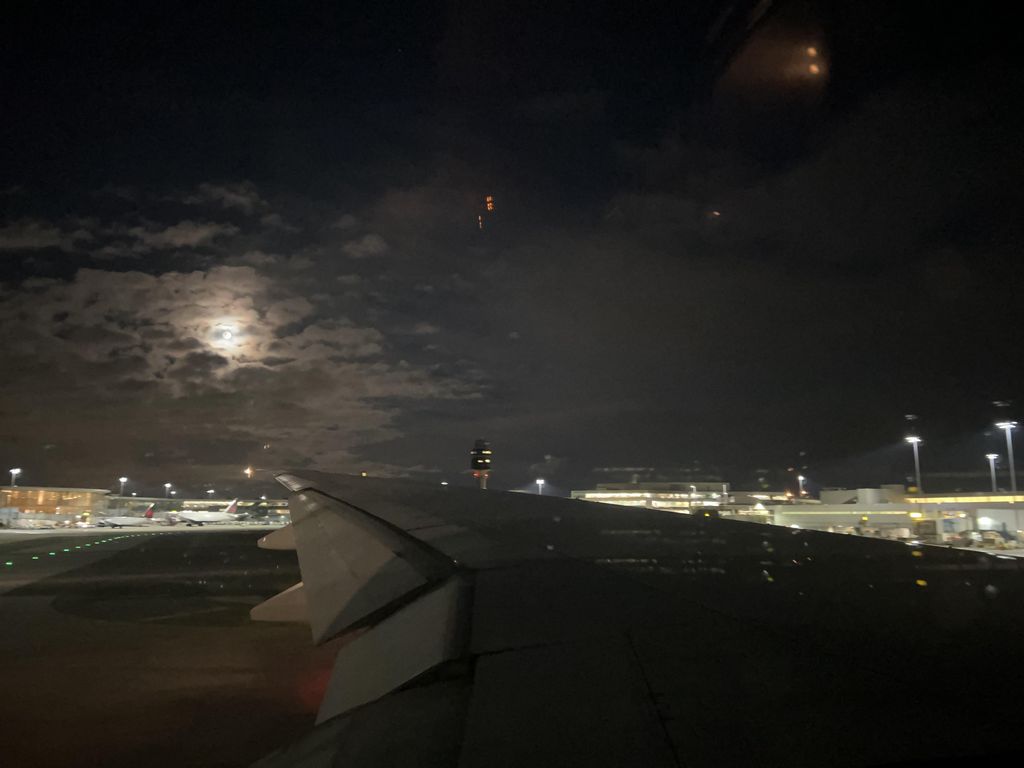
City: vancouver